Question: I have this radioList inline in Yii2:
'''
<?= $form->field($model, 'abc')->inline(true)->radioList(array('1'=>'yes',2=>'no')); ?>
'''
It generated:
'''
<div class="form-group field-minstitution-abc">
<label class="control-label" for="abc">Abc</label>
<div>
<div id="abc">
<label class="radio-inline">
<input type="radio" name="abc" value="1"> yes
</label>
<label class="radio-inline">
<input type="radio" name="abc" value="2"> no
</label>
</div>
</div>
</div>
'''
But I want the label inline with the radio button like this:

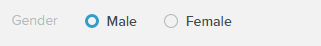
Answer: Use the folowing code.
'''
form->field($model, 'abc',
['wrapperOptions' => ['style' => 'display:inline-block']])
->inline(true)->radioList(array('1'=>'yes',2=>'no'));
'''
The wrapper option is applied to the 'div' tag with surrounds the radio buttons. The default display is 'block', causing the div to use al of the available space pushing the label up. The function 'inline(true)' renders the radio buttons in one line.